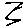
Label: zigzag